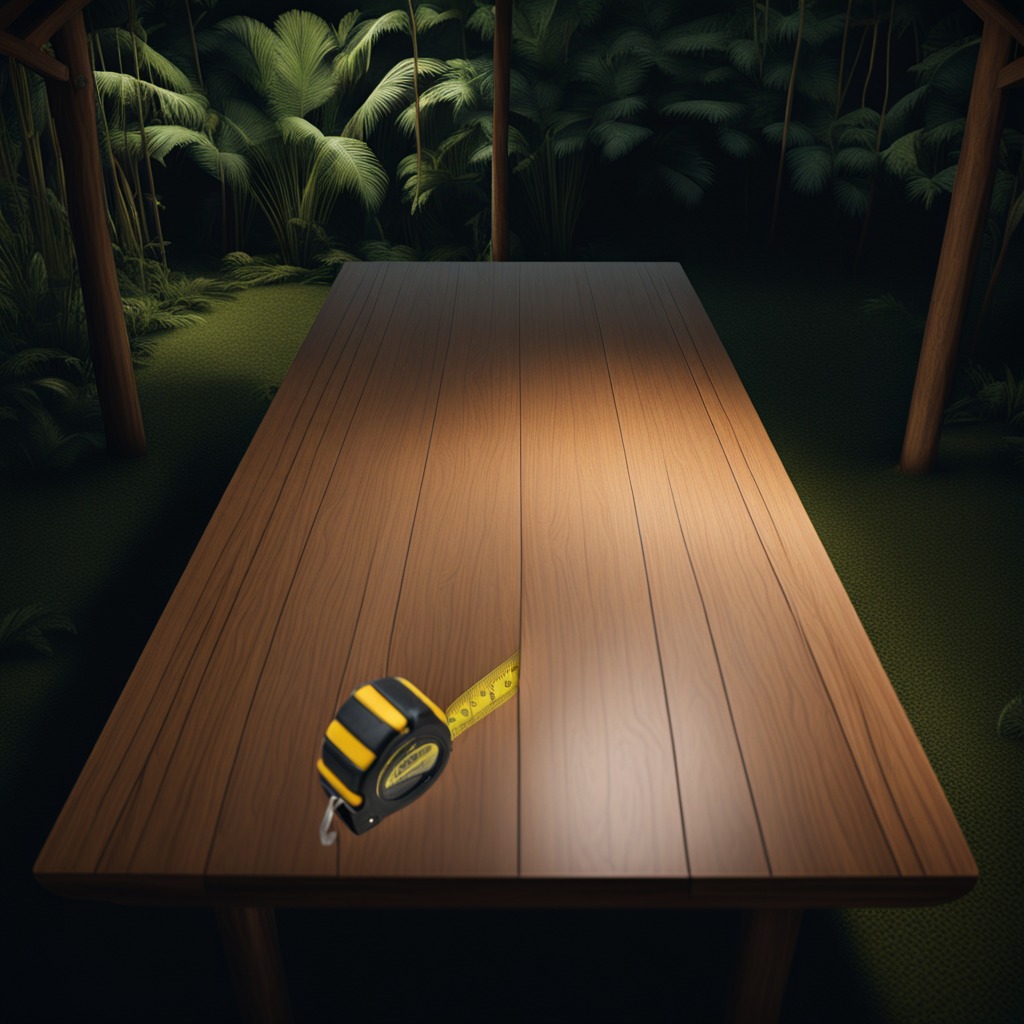
A measuring tape is lying on a clean wooden table inside a jungle field workshop tent at night.